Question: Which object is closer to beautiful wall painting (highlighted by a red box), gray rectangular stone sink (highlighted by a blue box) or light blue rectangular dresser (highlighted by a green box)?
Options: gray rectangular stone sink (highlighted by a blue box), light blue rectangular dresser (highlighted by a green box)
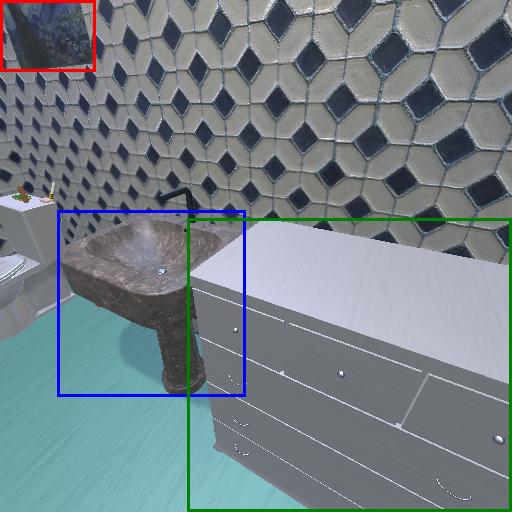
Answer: gray rectangular stone sink (highlighted by a blue box)